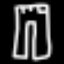
Label: pants